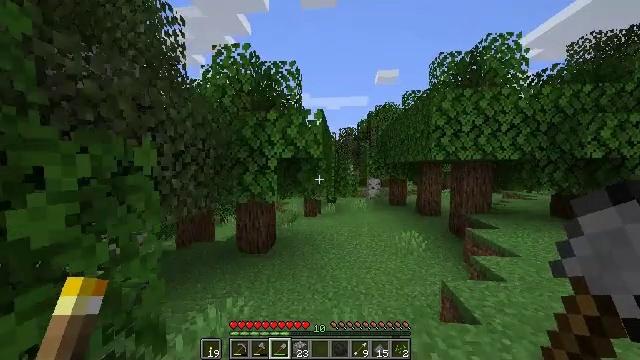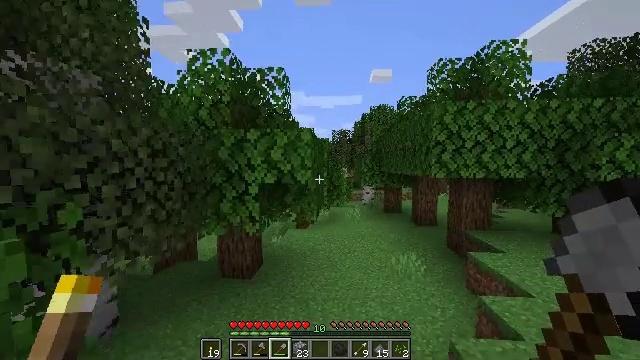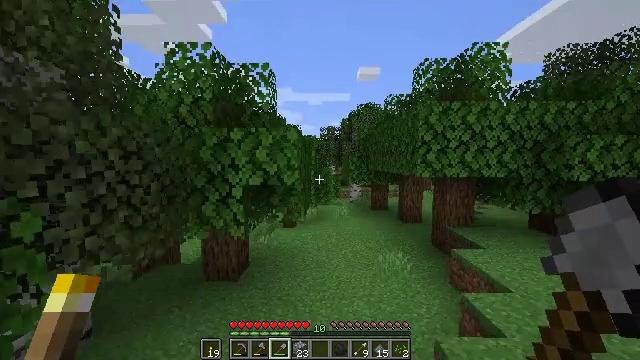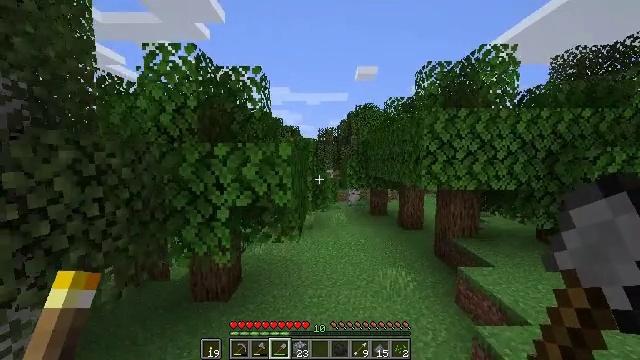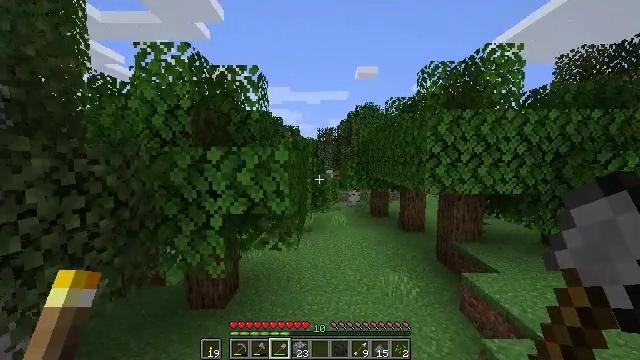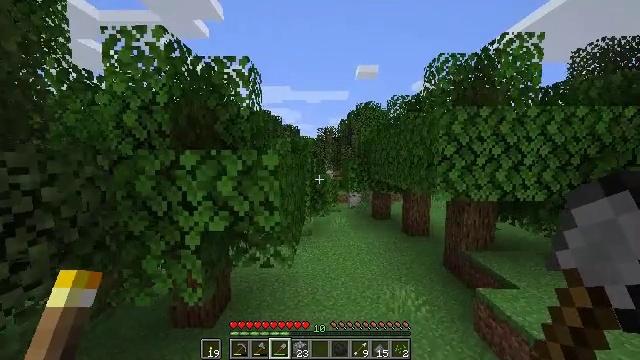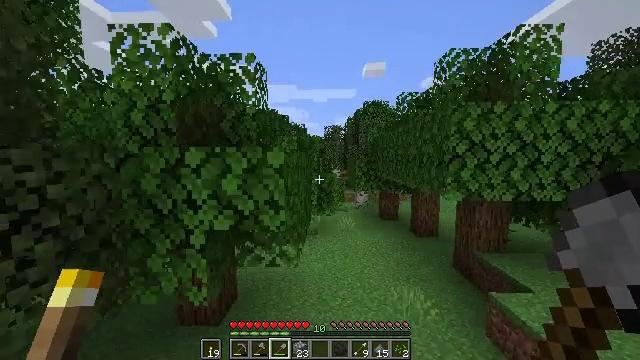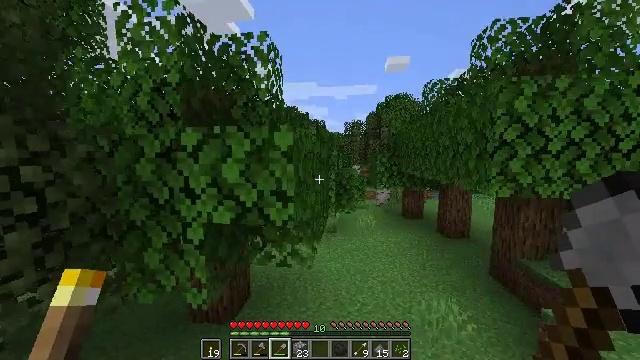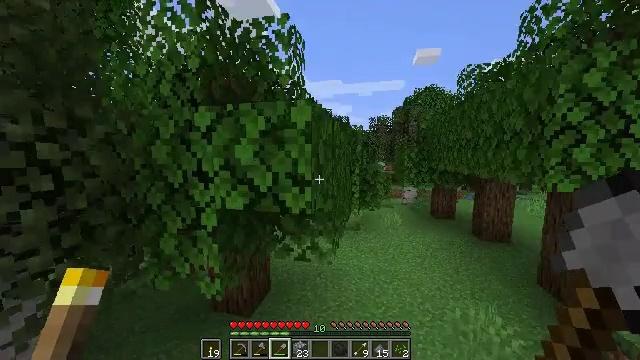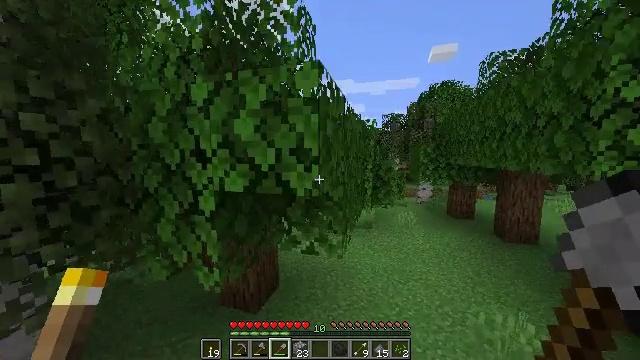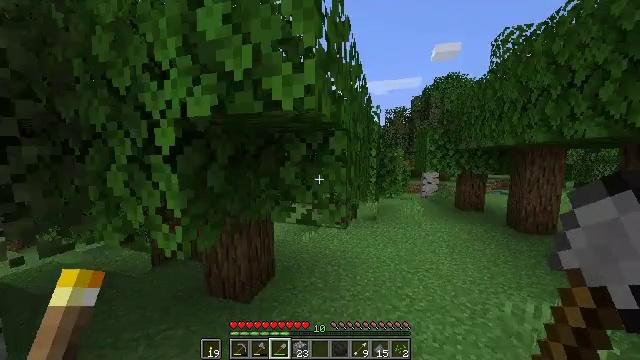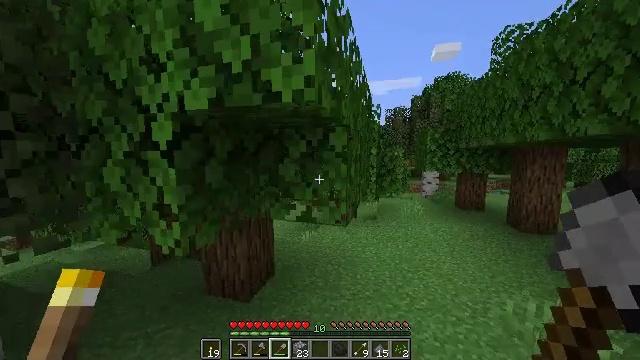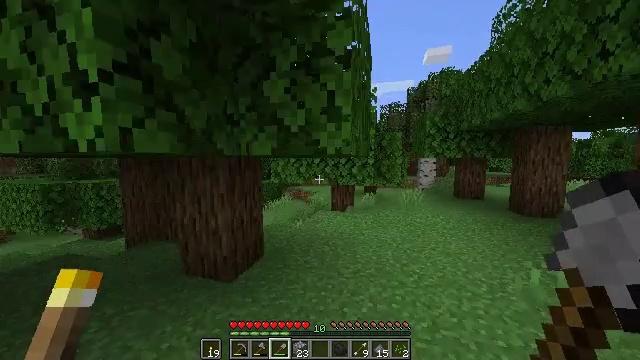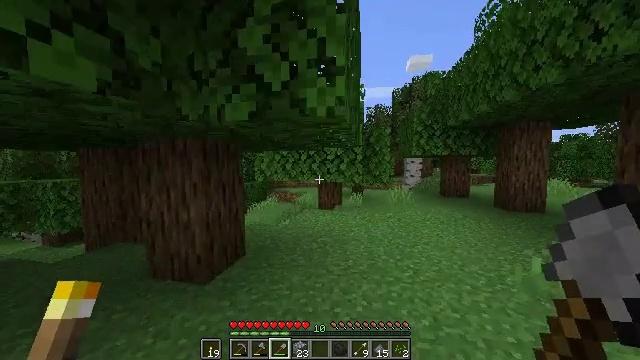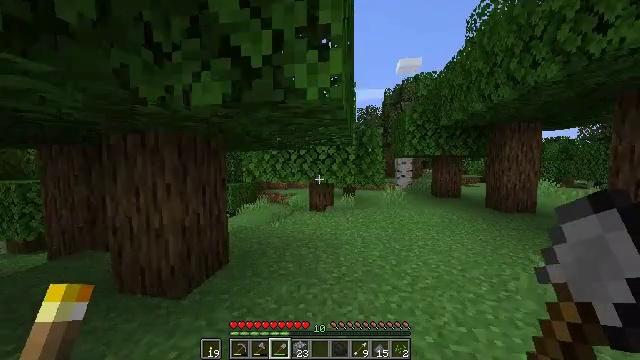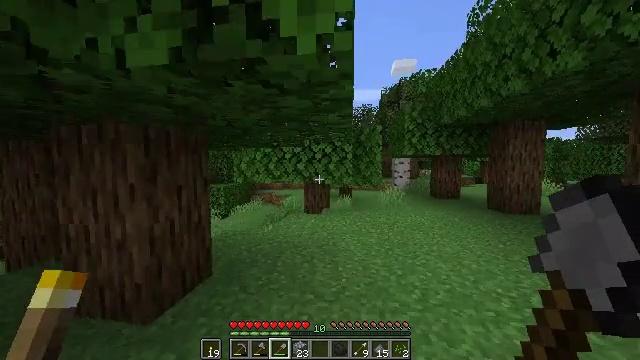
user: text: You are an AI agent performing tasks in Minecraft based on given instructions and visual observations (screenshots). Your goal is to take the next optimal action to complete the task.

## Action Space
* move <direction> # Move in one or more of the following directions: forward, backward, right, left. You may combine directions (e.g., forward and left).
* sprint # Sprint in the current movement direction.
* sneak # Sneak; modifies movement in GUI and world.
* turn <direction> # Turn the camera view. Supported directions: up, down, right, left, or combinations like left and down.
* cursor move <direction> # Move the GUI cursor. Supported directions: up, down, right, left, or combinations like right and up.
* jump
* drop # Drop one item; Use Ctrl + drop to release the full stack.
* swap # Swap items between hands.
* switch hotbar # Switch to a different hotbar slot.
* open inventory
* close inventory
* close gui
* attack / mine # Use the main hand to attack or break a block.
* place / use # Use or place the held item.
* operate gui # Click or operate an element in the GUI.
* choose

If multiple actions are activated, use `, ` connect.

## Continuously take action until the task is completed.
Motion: motion action
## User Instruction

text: Gather birch leaves using hands or shears.
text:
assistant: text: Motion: move forward, sprint, turn right, jump
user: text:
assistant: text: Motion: move forward, sprint, turn right, jump
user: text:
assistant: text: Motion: move forward, sprint, jump
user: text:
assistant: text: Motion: move forward, sprint, jump
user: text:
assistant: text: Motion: move forward, sprint, jump
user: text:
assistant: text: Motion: move forward, sprint, turn left, jump
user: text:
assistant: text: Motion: move forward and move left, sprint, turn left
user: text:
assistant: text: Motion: move forward and move left, sprint, turn left
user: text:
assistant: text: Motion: move forward and move left, sprint, turn left
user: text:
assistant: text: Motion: move forward and move left, sprint
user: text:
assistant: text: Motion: move forward and move left, sprint
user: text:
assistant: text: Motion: move forward, sprint, turn right
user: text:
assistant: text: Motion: move forward, sprint, turn right and up
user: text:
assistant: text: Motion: move forward, sprint, turn right
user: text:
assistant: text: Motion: move forward, sprint, turn right
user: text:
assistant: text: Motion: move forward, sprint
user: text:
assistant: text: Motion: move forward, sprint
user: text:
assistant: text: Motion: move forward, sprint, jump
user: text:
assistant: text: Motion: move forward, sprint, jump
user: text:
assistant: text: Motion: move forward, sprint, jump
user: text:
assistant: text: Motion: move forward, sprint
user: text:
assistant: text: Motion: move forward, sprint, jump
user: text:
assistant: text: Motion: move forward, sprint, jump
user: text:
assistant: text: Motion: move forward, sprint
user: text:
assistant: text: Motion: move forward, sprint, turn right, jump
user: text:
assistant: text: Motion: move forward and move right, sprint, turn right, jump
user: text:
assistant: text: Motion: move forward and move right, sprint
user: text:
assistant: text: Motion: move forward and move right, sprint
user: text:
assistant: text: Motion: move forward and move right, sprint
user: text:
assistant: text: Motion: move forward and move right, sprint, turn left